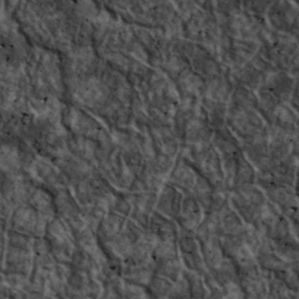
Label: non_frost